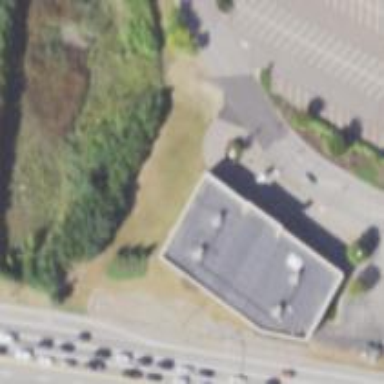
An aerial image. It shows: Building that houses furniture shop.